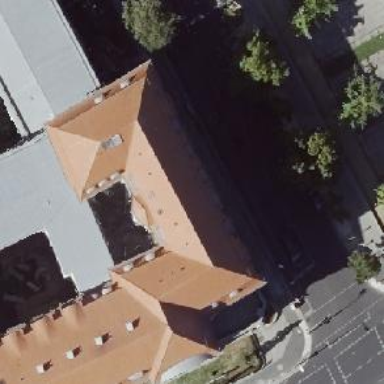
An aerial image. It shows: Unique government building with quadruple saltbox-shaped roof.